Question: I have SQLite database file (which I did not create in this program, and it has its tables and datas), I open it in my android program, but when I write SELECT statement program can not find tables and I get error:
> Error: no such table: Person
This is code:
'''
public class SQLiteAdapter {
private DbDatabaseHelper databaseHelper;
private static String dbfile = "/data/data/com.example.searchpersons/databases/";
private static String DB_NAME = "Person.db";
static String myPath = dbfile + DB_NAME;
private static SQLiteDatabase database;
private static final int DATABASE_VERSION = 3;
private static String table = "Person";
private static Context myContext;
public SQLiteAdapter(Context ctx) {
SQLiteAdapter.myContext = ctx;
databaseHelper = new DbDatabaseHelper(SQLiteAdapter.myContext);
}
public static class DbDatabaseHelper extends SQLiteOpenHelper {
public DbDatabaseHelper(Context context) {
super(context, DB_NAME, null, DATABASE_VERSION);
dbfile = "/data/data/" + context.getPackageName() + "/databases/";
myPath = dbfile + DB_NAME;
//this.myContext = context;
}
@Override
public void onCreate(SQLiteDatabase db) {
}
@Override
public void onUpgrade(SQLiteDatabase db, int oldVersion, int newVersion) {
}
}
public SQLiteDatabase open() {
try {
database = SQLiteDatabase.openDatabase(myPath, null, SQLiteDatabase.OPEN_READONLY);
Log.v("db log", "database exist open");
} catch (SQLiteException e) {
Log.v("db log", "database does't exist");
}
if (database != null && database.isOpen())
return database;
else {
database = databaseHelper.getReadableDatabase();
Log.v("db log", "database exist helper");
}
return database;
}
public Cursor onSelect(String firstname, String lastname) {
Log.v("db log", "database exist select");
Cursor c = database.rawQuery("SELECT * FROM " + table + " where Firstname='" + firstname + "' And Lastname='" + lastname + "'", null);
c.moveToFirst();
return c;
}
public void close() {
if (database != null && database.isOpen()) {
database.close();
}
}
}
'''
And this is button click function:
'''
@Override
public View onCreateView(LayoutInflater inflater, ViewGroup container, Bundle savedInstanceState) {
final View rootView = inflater.inflate(R.layout.fragment_main, container, false);
Button btn1 = (Button) rootView.findViewById(R.id.button1);
btn1.setOnClickListener(new View.OnClickListener() {
public void onClick(View v) {
EditText t = (EditText) rootView.findViewById(R.id.editText1);
String name = t.getText().toString();
EditText tt = (EditText) rootView.findViewById(R.id.editText2);
String lastname = tt.getText().toString();
if (name.length() == 0 || lastname.length() == 0) {
Toast.makeText(rootView.getContext(), "Please fill both box", Toast.LENGTH_LONG).show();
} else {
GridView gridview = (GridView) rootView.findViewById(R.id.gridView1);
List < String > li = new ArrayList < String > ();
ArrayAdapter < String > adapter = new ArrayAdapter < String > (rootView.getContext(), android.R.layout.simple_gallery_item, li);
try {
SQLiteAdapter s = new SQLiteAdapter(rootView.getContext());
s.open();
Cursor c = s.onSelect(name, lastname);
if (c != null) {
if (c.moveToFirst()) {
do {
String id = c.getString(c.getColumnIndex("ID"));
String name1 = c.getString(c.getColumnIndex("Firstname"));
String lastname1 = c.getString(c.getColumnIndex("Lastname"));
String personal = c.getString(c.getColumnIndex("PersonalID"));
li.add(id);
li.add(name1);
li.add(lastname1);
li.add(personal);
gridview.setAdapter(adapter);
} while (c.moveToNext());
}
} else {
Toast.makeText(rootView.getContext(), "There is no data", Toast.LENGTH_LONG).show();
}
c.close();
s.close();
} catch (Exception e) {
Toast.makeText(rootView.getContext(), "Error : " + e.getMessage(), Toast.LENGTH_LONG).show();
}
}
}
});
return rootView;
}
'''
I check database in SQLite Database Browser, everything is normal (There are tables and data), but program still can not find them.
I added sqlitemanager to eclipse and it can not see tables too:

There is only one table android_metadata and there are no my tables.
Can anyone help me?
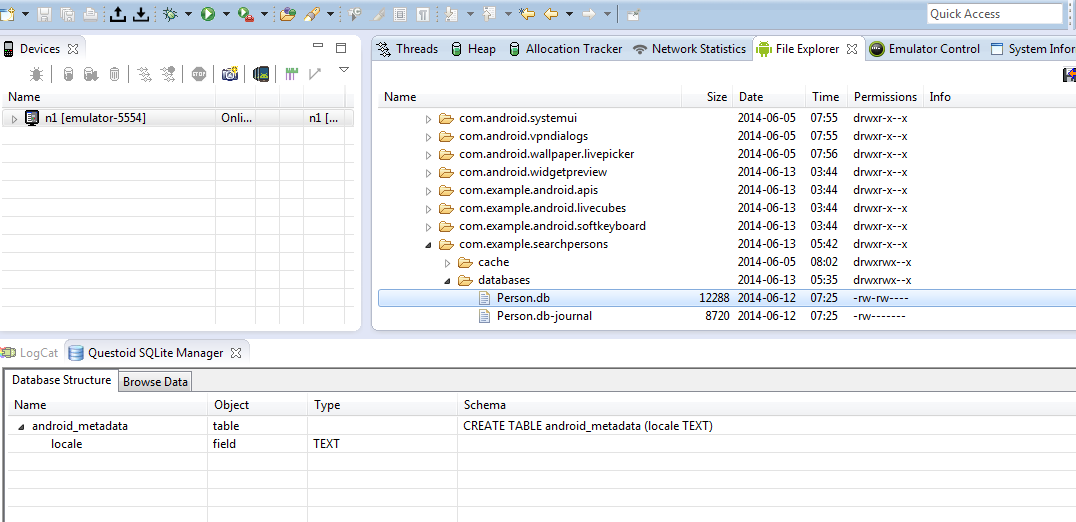
Answer: I thought about it for about a week, the answer is very simple. I resolved the problem so:
from
I added database from that button.
And now everything works fine ;)